Aerial crown-view tile of a tropical tree (Barro Colorado Island, Panama), acquired 20250217:
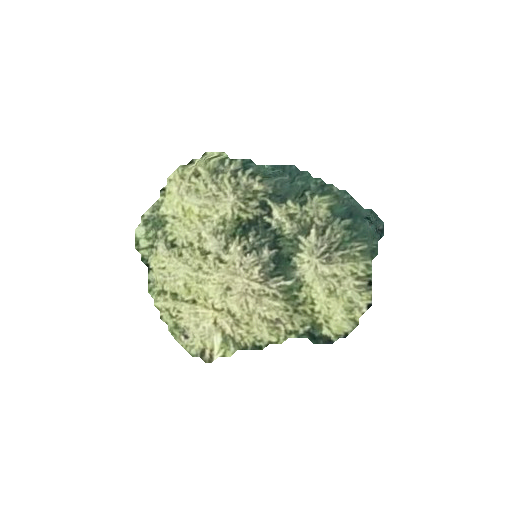
Species: Quararibea stenophylla
GBIF accepted scientific name: Quararibea stenophylla
Crown area: 55.524 m²